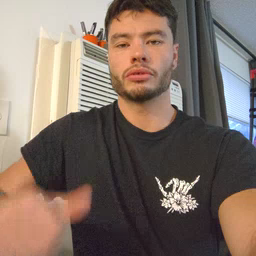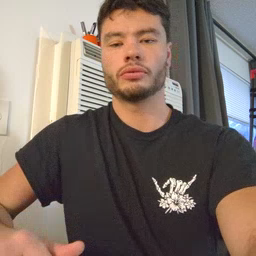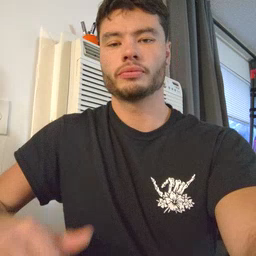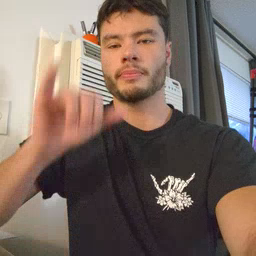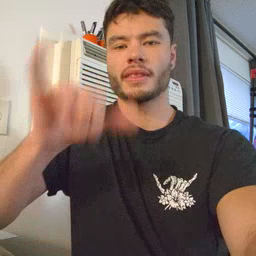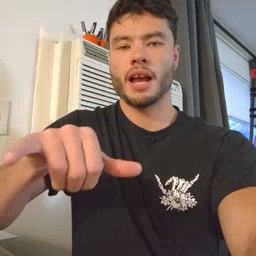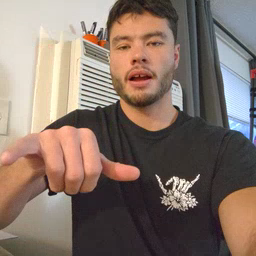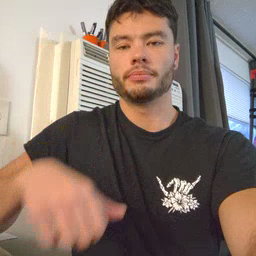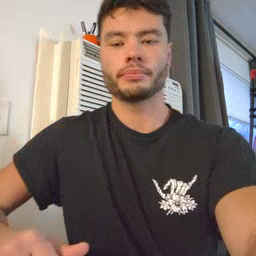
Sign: that